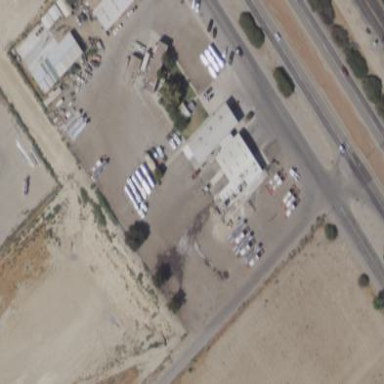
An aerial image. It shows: Commercial area with car wash facility.